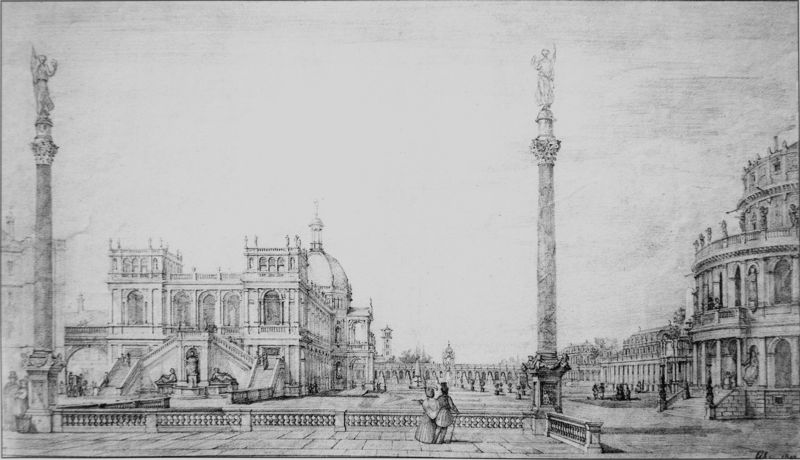
Titel: Entwurf zum Zwingerforum in Dresden
Künstler: Gottfried Semper
Standort: Zürich.
Institution: Semper-Archiv an der Eidgenössisch-Technischen Hochschule
Schlagwörter: himmel, mann, weiß, frauen, menschen, stadt, fenster, frankreich, frau, grau, hintergrund, hut, jahrhundertwende, kleid, paris, schwarz, strasse, säule, säulen, tür, vordergrund, zeichnung, anlage, gebäude, schloss, zaun, zylinder, alt, architektur, barock, sockel, steine, bild, erde, ferne, horizont, weite, wolen, kirche, boden, figur, paar, oper, brunnen, stock, statue, terrasse, ansicht, bogen, fassade, fassaden, italien, passanten, perspektive, pflaster, türen, vedute, venedig, giebel, graphik, idylle, platz, figuren, rundbogen, seine, kuppel, brand, staffage, treppe, treppen, geländer, stufen, plastik, podest, schoß, panorama, bögen, eingang, arkade, berlin, türme, palast, fenter, palazzo, balustrade, dom, spaziergang, kohle, druck, druckgraphik, schwarz-weiss, druckgrafik, radierung, stich, fliesen, bleistift, entwurf, kapitelle, rom, kapitell, portal, öffnung, plastiken, statuen, verliebt, romantisch, ionisch, antik, rundbögen, obelisk, freitreppe, plan, ballustrade, tempel, museum, spaziergänger, postament, dresden, korinthisch, schaft, ludwig, staffagefiguren, forum, treppenpodest, kollonade, geschoße, versailles, attika, rundbau, podeste, postamente, balluster, bekrönung, stelen, piedestal, gottfried, semper, baluster, amphitheatralisch, arkantuslaub, balustraden, bekleidungstheorie, erstes hoftheater, gottfried semper, hoftheater, korinthia, korintia, läulen, maar, menschne, piazetta, piazza, semperoper, siegelsäulen, siegessäule, stadt figur, viktorie, vorentwurf, colosseum, säulenfiguren, wachtmann, idealansicht